Field crop: maize
Growth stage: 2
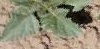
Species: datura